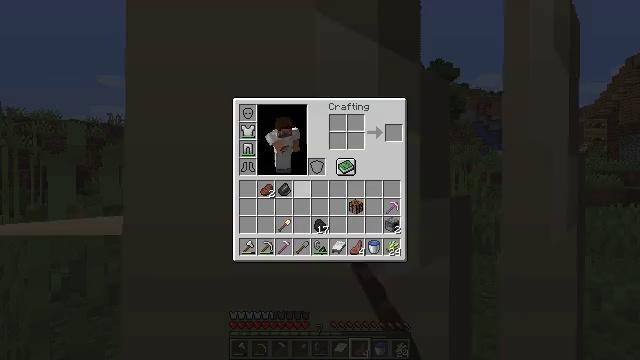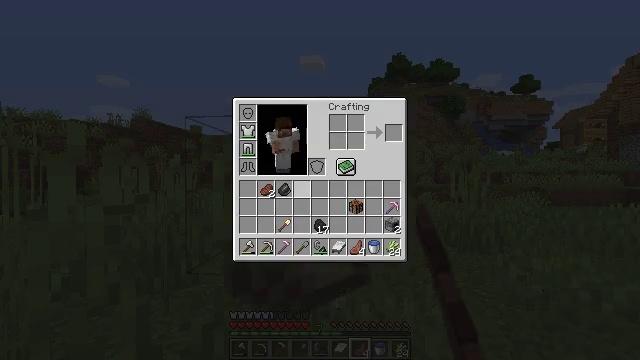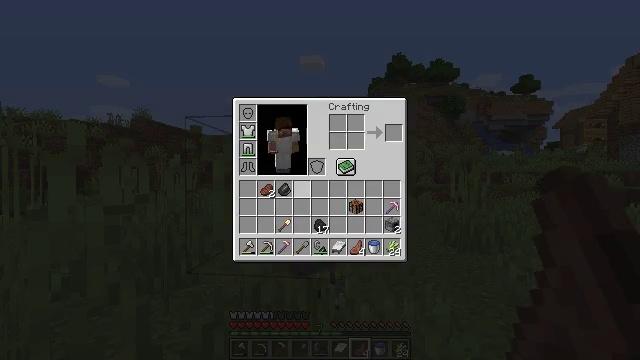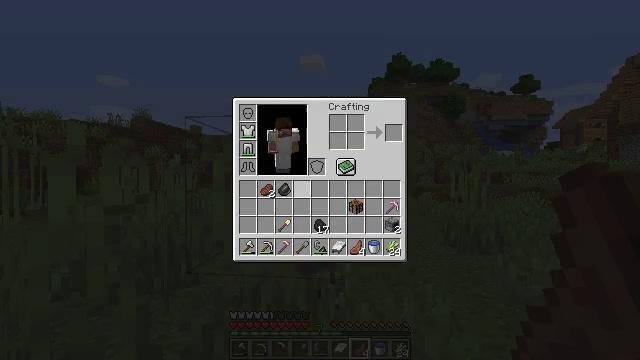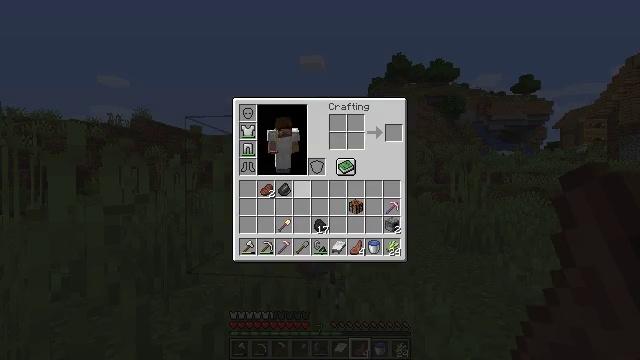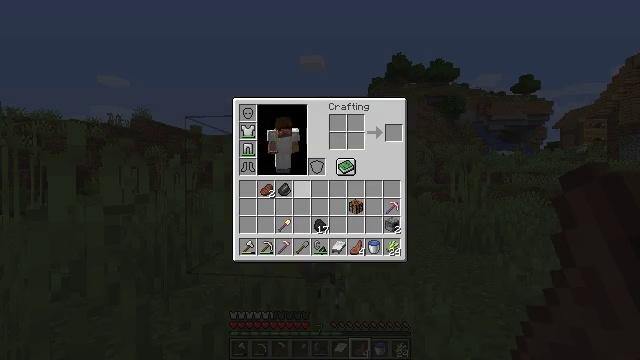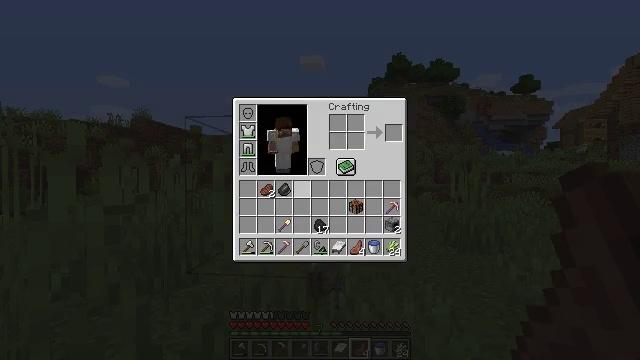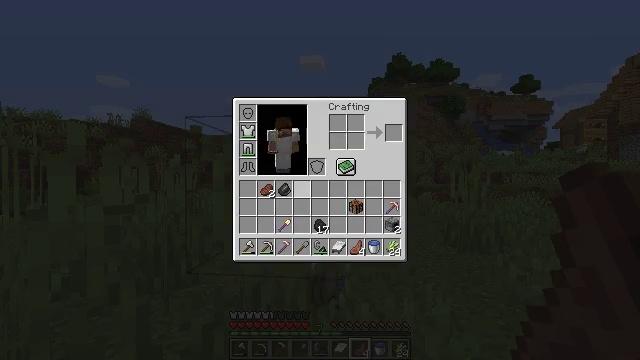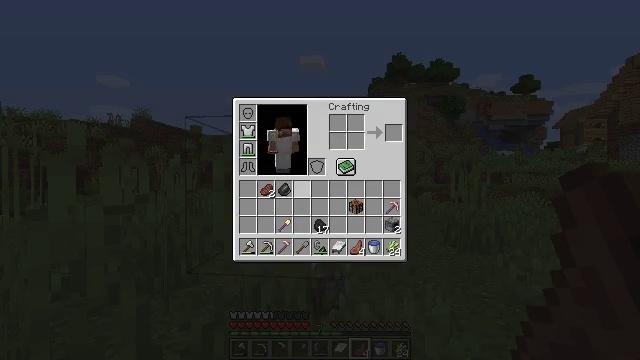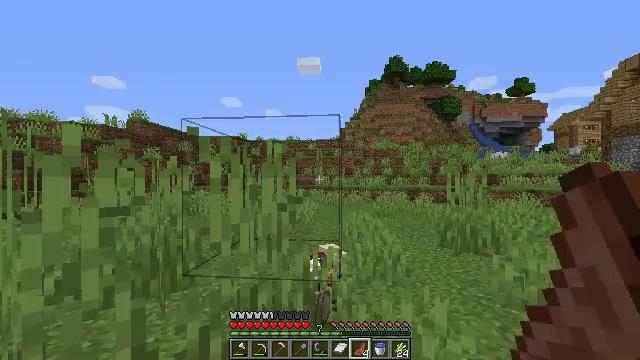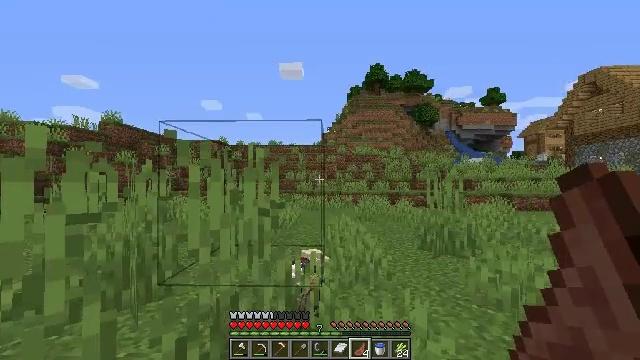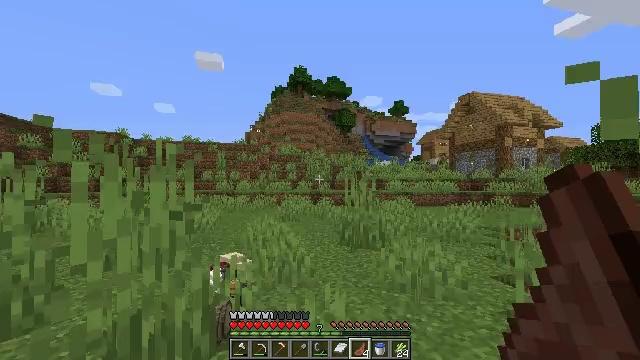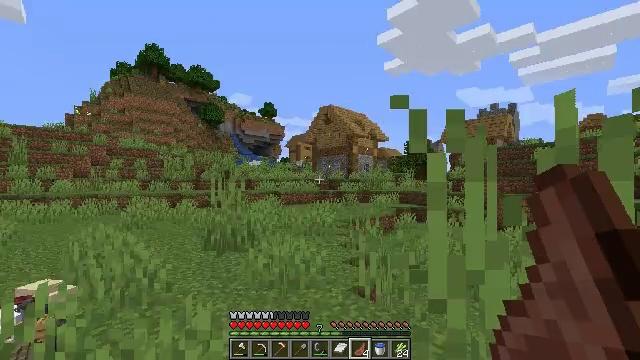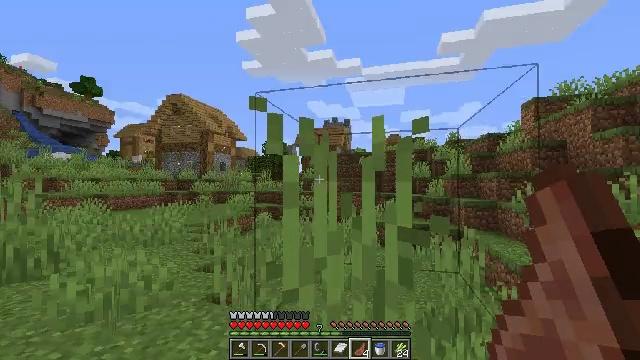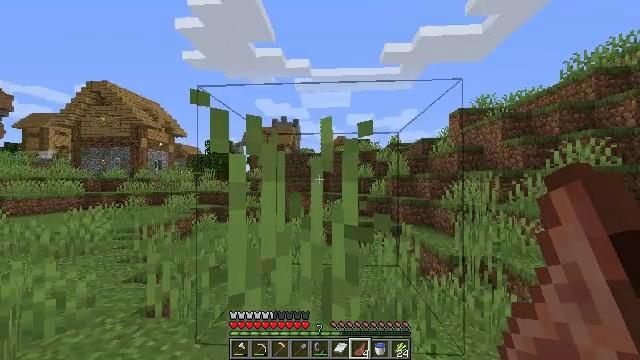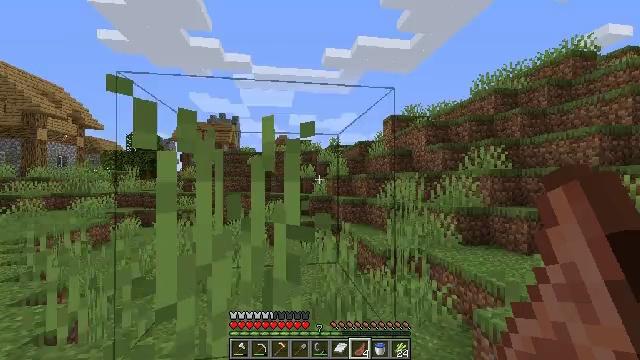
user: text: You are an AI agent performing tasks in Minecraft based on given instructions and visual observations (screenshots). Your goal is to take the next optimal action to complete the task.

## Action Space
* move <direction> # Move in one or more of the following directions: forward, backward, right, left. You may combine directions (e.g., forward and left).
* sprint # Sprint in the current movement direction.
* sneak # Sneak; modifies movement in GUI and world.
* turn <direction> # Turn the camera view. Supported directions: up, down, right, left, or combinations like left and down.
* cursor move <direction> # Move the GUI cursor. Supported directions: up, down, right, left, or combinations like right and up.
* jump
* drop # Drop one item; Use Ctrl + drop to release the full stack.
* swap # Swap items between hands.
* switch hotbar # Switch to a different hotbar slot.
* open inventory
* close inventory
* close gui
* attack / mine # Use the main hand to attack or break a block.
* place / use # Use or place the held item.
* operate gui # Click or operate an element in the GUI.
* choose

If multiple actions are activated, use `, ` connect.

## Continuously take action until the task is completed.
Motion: motion action
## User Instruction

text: Destroy the bookshelf.
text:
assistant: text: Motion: sprint, open gui
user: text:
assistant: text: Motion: sprint
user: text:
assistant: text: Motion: sprint
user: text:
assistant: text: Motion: no_op
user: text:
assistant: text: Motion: no_op
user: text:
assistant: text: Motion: no_op
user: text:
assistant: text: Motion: no_op
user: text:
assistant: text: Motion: no_op
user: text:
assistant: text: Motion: no_op
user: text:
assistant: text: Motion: turn right and up, close gui
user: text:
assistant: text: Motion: turn right
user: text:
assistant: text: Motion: turn right
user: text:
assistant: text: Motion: turn right
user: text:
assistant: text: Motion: turn right
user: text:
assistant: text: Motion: turn right
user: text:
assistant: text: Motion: turn right and down
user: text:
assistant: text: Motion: turn right and down
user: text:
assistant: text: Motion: move forward, turn right
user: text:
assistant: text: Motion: move forward
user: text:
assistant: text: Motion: move forward
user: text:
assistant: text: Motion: move forward
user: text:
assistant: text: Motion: move forward, sprint
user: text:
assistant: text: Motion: move forward, sprint
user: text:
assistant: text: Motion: move forward, sprint
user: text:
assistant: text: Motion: move forward, sprint, turn left and down, jump
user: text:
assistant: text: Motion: move forward, sprint, turn left, jump
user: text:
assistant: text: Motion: move forward, sprint, turn left and up, jump
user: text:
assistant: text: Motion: move forward, sprint, turn left, jump
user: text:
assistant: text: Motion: move forward, sprint, jump
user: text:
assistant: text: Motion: move forward, sprint, turn left, jump